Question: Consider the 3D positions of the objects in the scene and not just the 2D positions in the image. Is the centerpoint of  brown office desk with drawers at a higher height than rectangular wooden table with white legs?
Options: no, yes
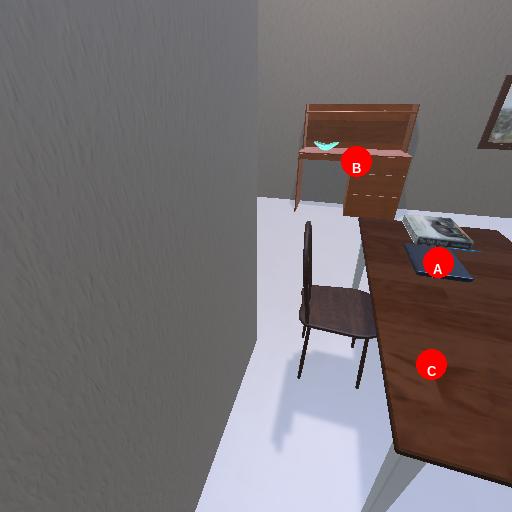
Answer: no